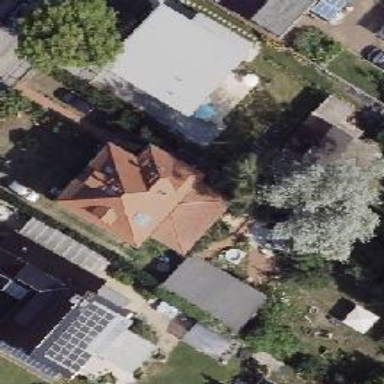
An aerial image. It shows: House with hipped roof.